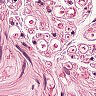
Metastatic tissue present: no